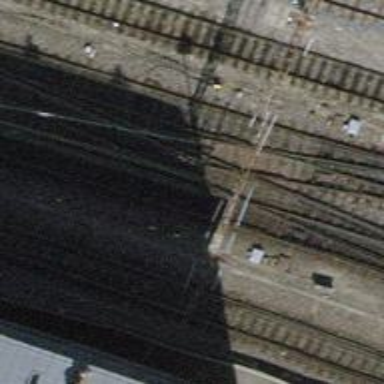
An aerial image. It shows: Railway crossing.